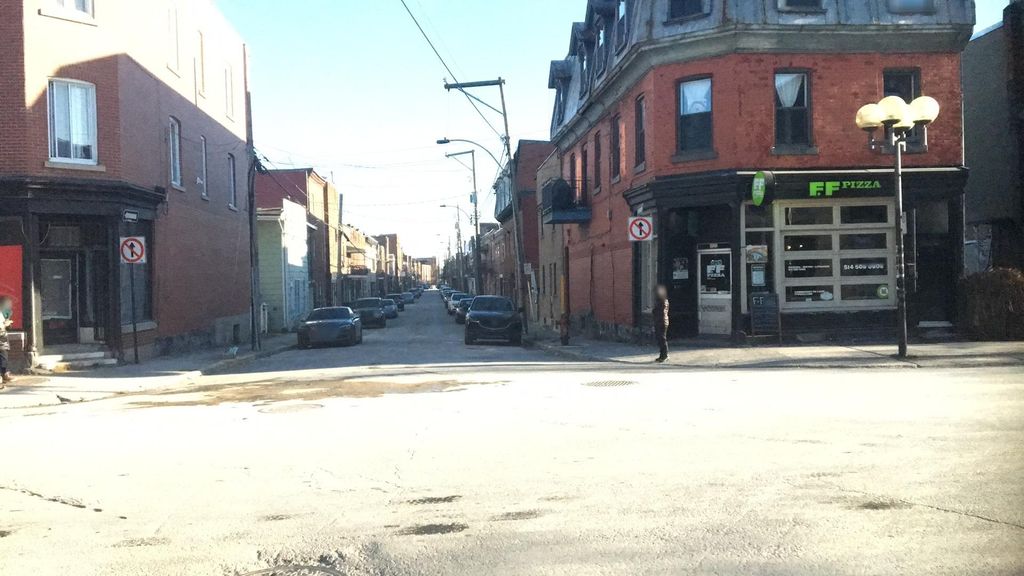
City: montreal